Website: lowes
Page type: billing-address
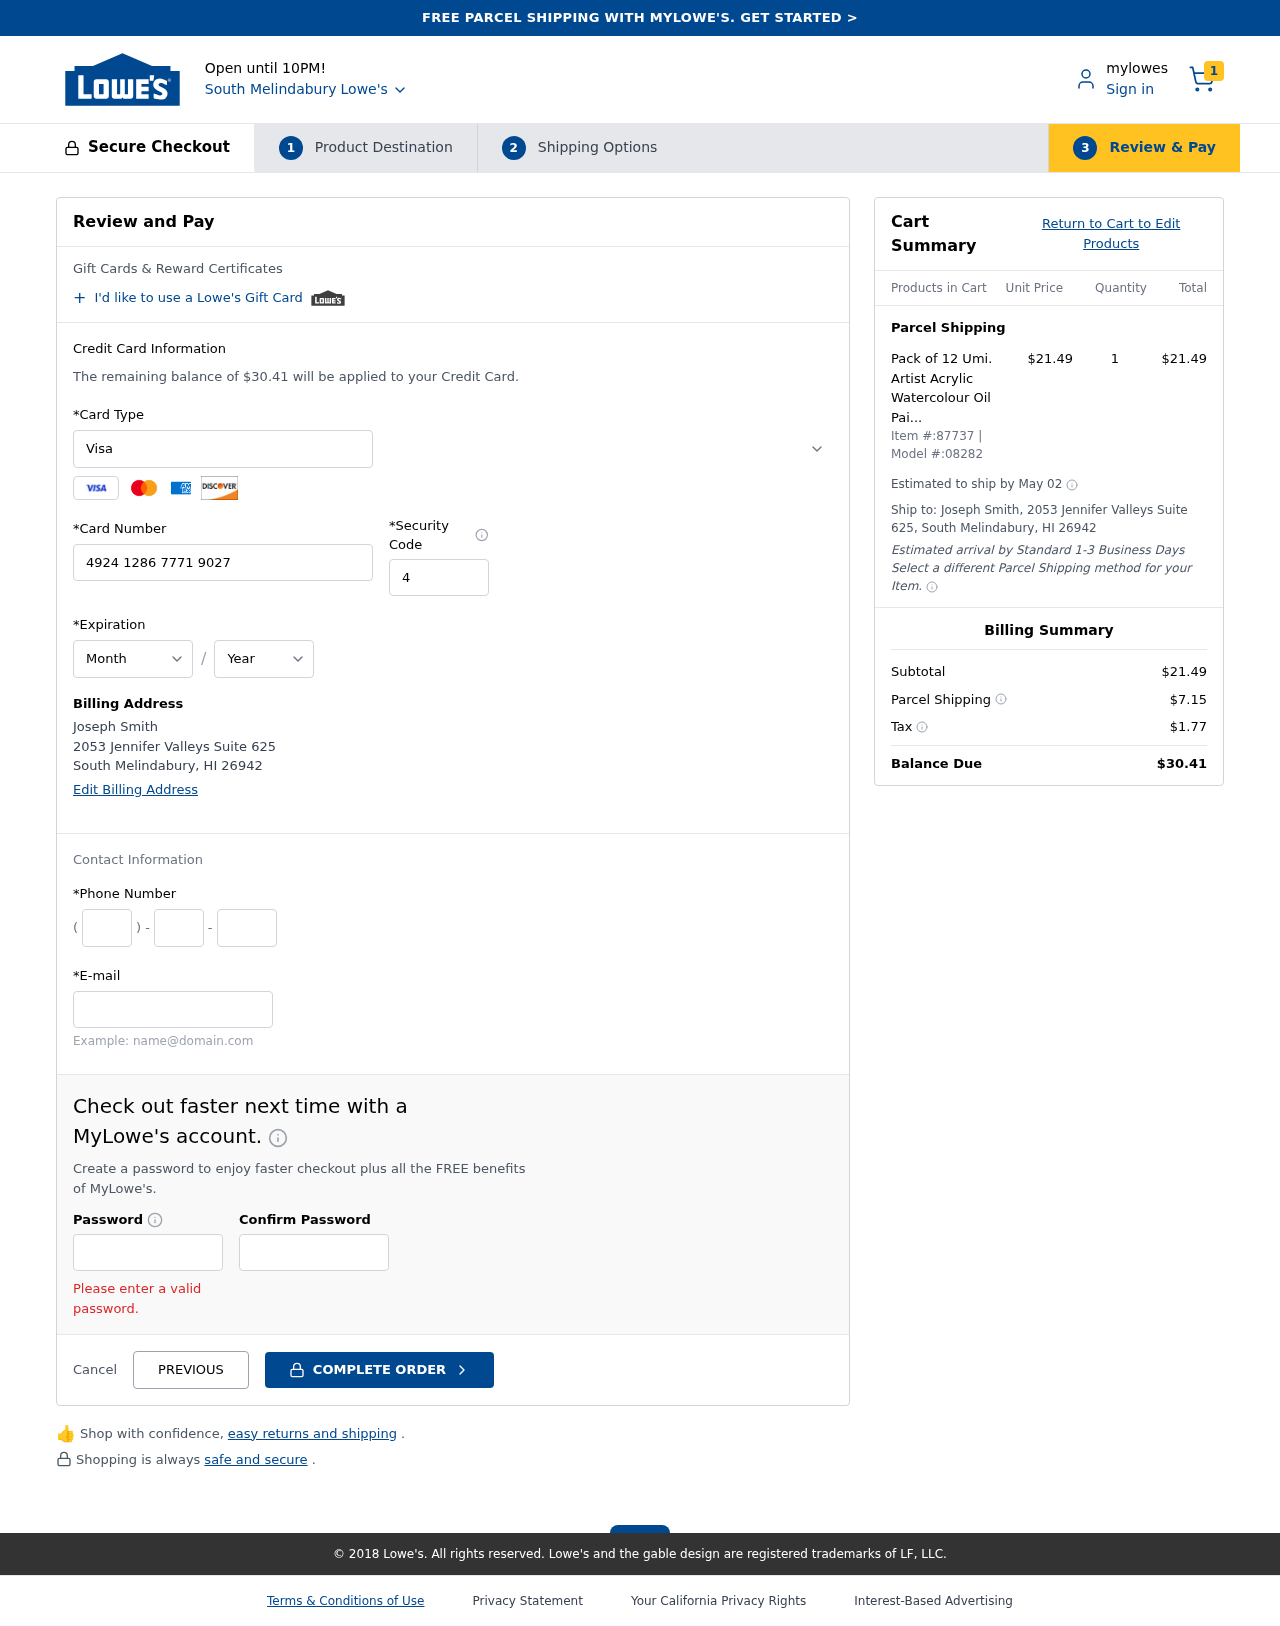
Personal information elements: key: PII_CARD_CVV
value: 497
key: PII_CARD_EXPIRY_MONTH
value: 07
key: PII_CARD_EXPIRY_YEAR
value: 29
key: PII_CARD_NUMBER
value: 4924 1286 7771 9027
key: PII_CARD_TYPE
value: Visa
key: PII_CITY
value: South Melindabury
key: PII_CITY_STATE_ZIP
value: South Melindabury, HI 26942
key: PII_EMAIL
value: jsmith@gmail.com
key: PII_FULLNAME
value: Joseph Smith
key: PII_PHONE_AREA
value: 587
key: PII_PHONE_PREFIX
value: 318
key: PII_PHONE_SUFFIX
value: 4501
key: PII_STREET
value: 2053 Jennifer Valleys Suite 625
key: PII_FULLNAME2
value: Joseph Smith
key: PII_STREET2
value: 2053 Jennifer Valleys Suite 625
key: PII_CITY_STATE_ZIP2
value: South Melindabury, HI 26942
Product elements: key: PRODUCT1_NAME
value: Pack of 12 Umi. Artist Acrylic Watercolour Oil Painting Brush Set with Palette
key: PRODUCT1_PRICE
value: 21.49
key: PRODUCT1_QUANTITY
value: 1
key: PRODUCT_ITEM_NUMBER
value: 87737
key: PRODUCT_MODEL_NUMBER
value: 08282
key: PRODUCT1_LINE_TOTAL
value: $21.49
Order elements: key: ORDER_NUM_ITEMS
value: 1
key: ORDER_TOTAL
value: $30.41
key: ORDER_SHIPPING_DATE
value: May 02
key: ORDER_SUBTOTAL
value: $21.49
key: ORDER_SHIPPING_COST
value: $7.15
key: ORDER_TAX
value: $1.77